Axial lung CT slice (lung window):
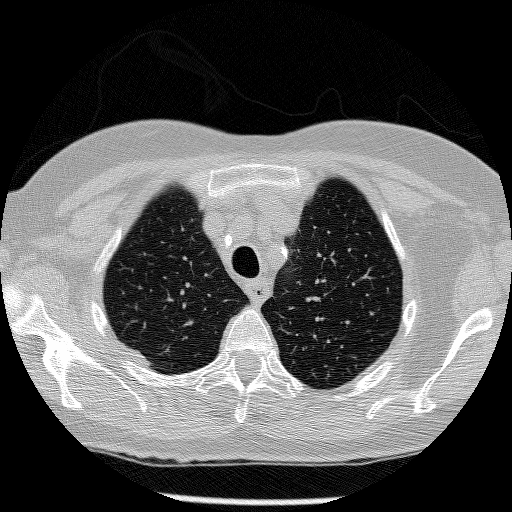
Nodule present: no